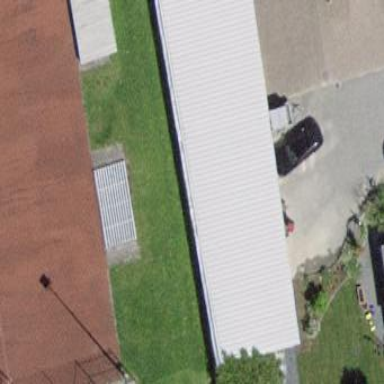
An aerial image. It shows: Group of garages.